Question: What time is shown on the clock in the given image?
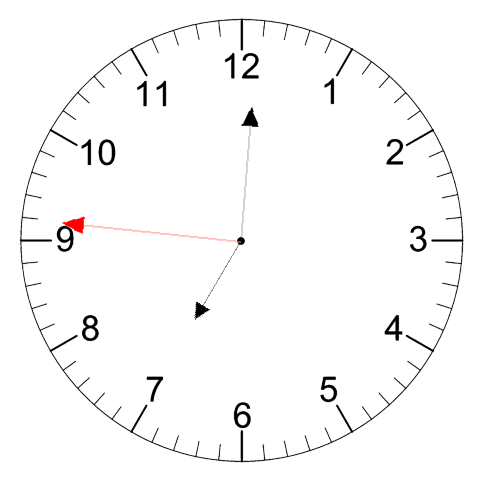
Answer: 07:00:46